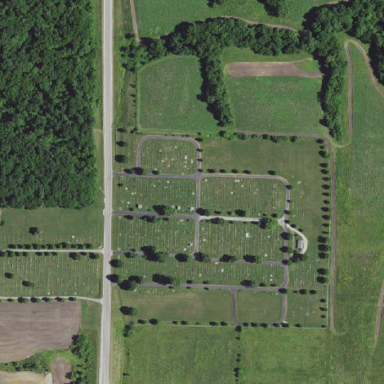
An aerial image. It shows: Cemetery.